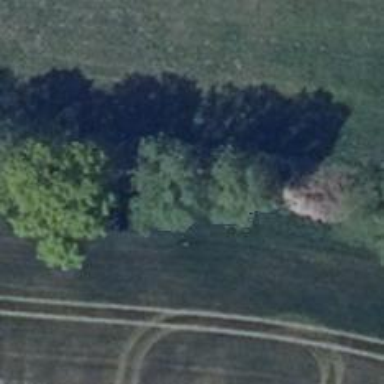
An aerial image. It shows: Row of trees in natural setting.